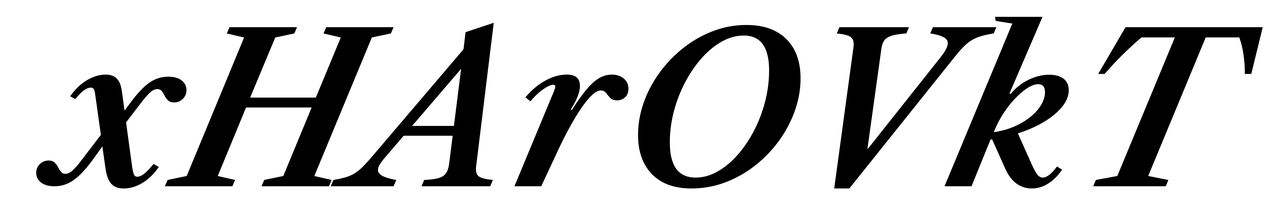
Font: LibreCaslonText-Italic_SemiBold_Italic